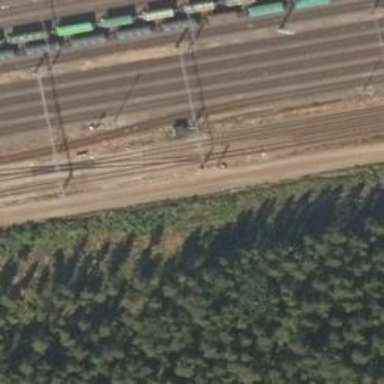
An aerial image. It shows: Railway with continuous electrified contact line.